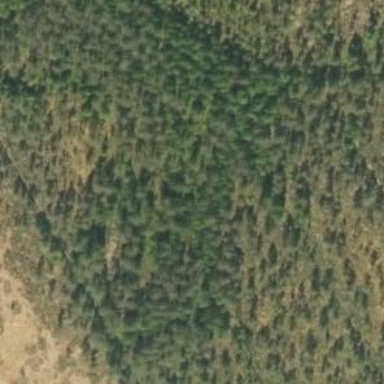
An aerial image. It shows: Woodland consisting mainly of needle-leaved trees.